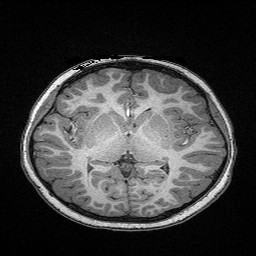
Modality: T1w
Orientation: coronal